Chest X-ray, AP view. Patient: 64 years old, sex M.
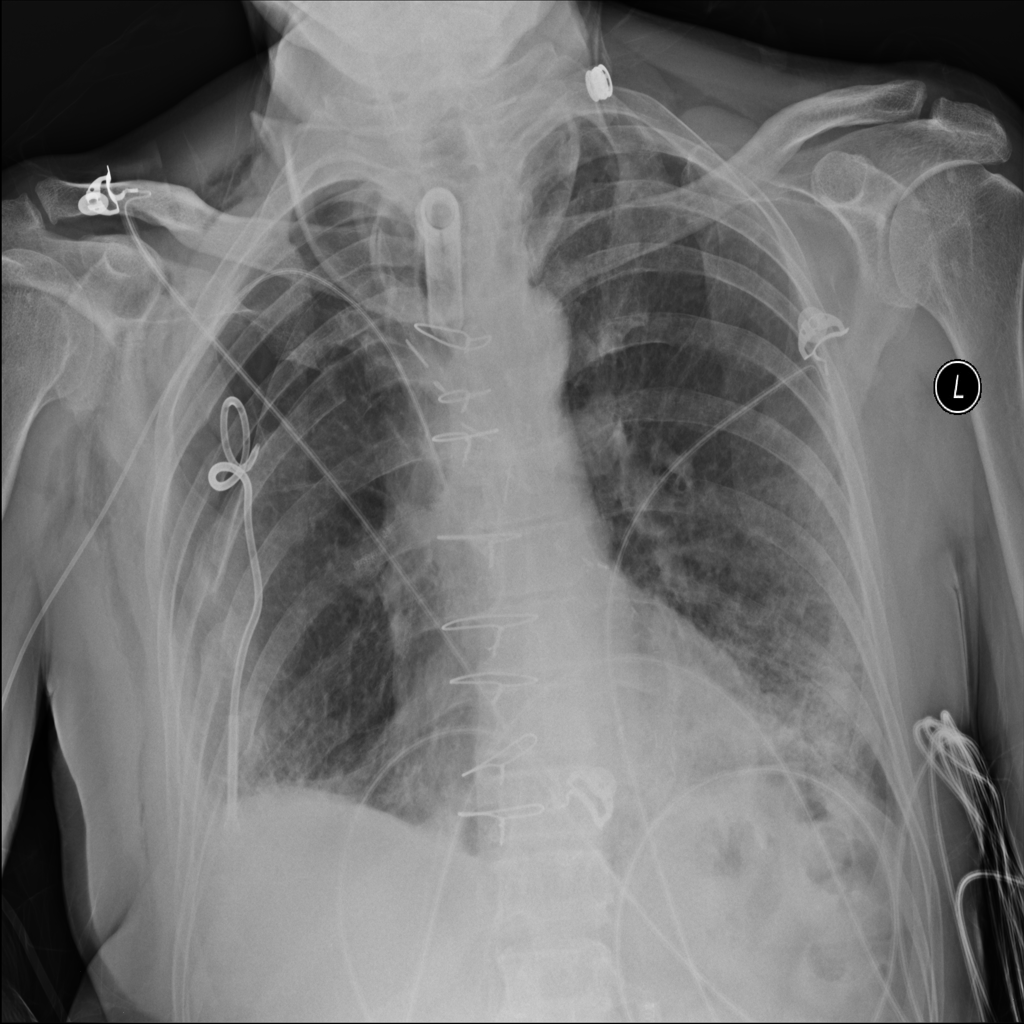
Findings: Pneumothorax